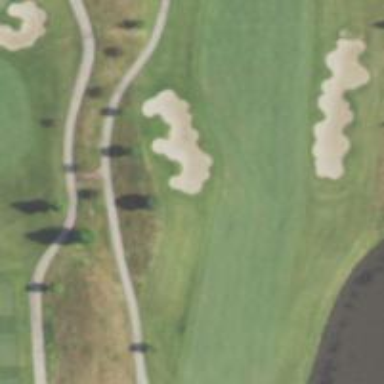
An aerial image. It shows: Grassy area designated as golf fairway.